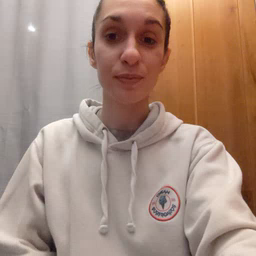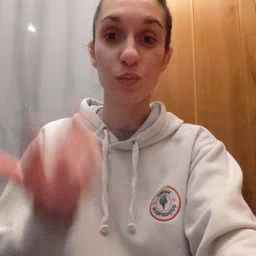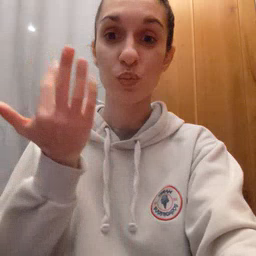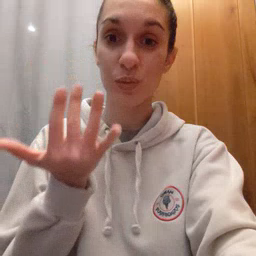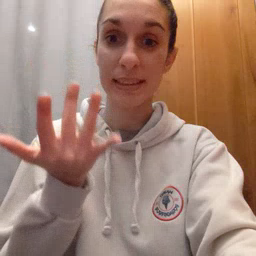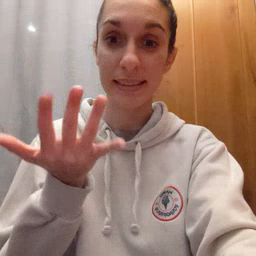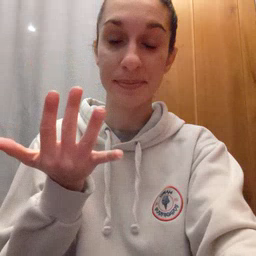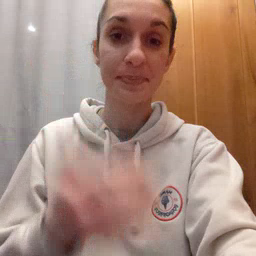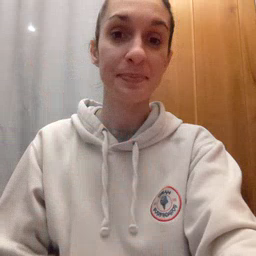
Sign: wait